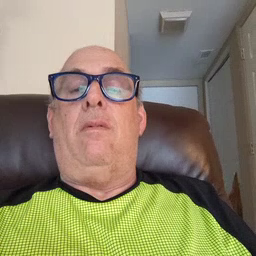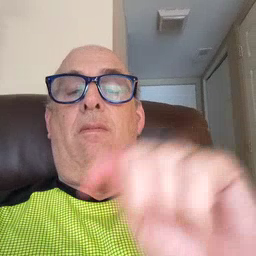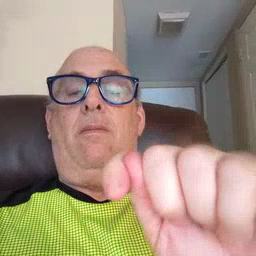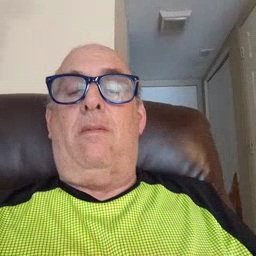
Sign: potty